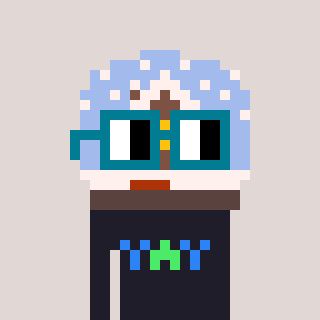
a pixel art character with square dark green glasses, a snow globe-shaped head and a grayscale-colored body on a warm background